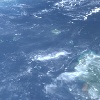
Label: water